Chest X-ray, PA view. Patient: 54 years old, sex M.
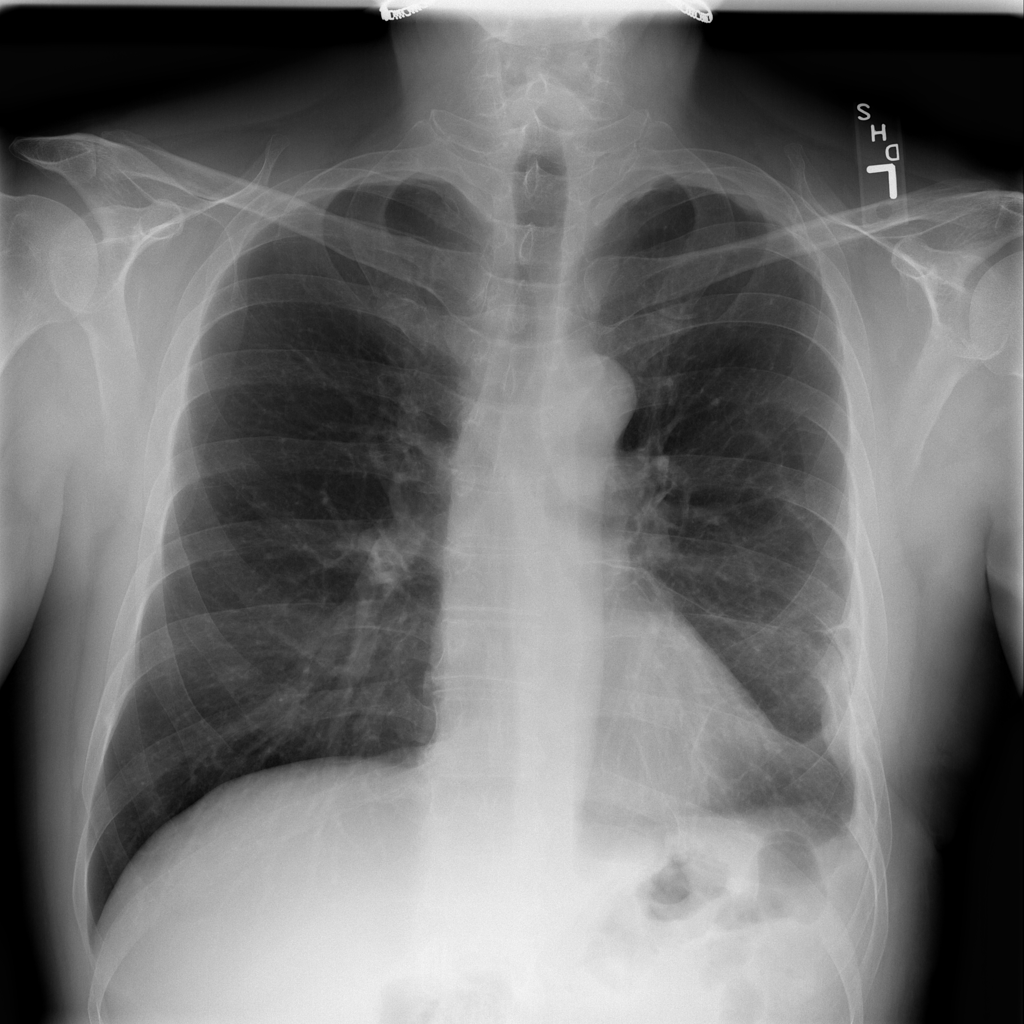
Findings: Fibrosis, Pleural_Thickening